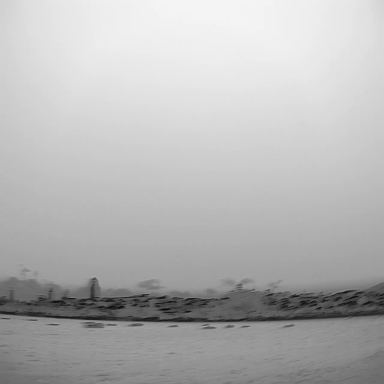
There are 11 bulk_carriers in the infrared image.